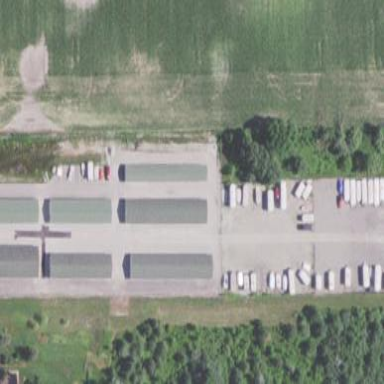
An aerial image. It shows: Storage rental shop.